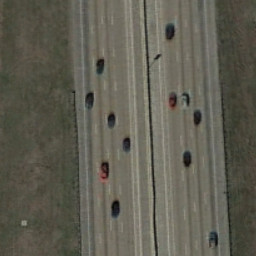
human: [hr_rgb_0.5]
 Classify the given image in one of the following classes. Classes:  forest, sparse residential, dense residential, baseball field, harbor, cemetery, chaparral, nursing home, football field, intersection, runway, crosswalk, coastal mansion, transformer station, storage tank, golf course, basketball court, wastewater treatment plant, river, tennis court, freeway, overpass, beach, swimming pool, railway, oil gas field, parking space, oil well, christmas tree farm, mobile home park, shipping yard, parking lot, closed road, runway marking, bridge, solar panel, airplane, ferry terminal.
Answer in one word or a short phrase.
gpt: freeway